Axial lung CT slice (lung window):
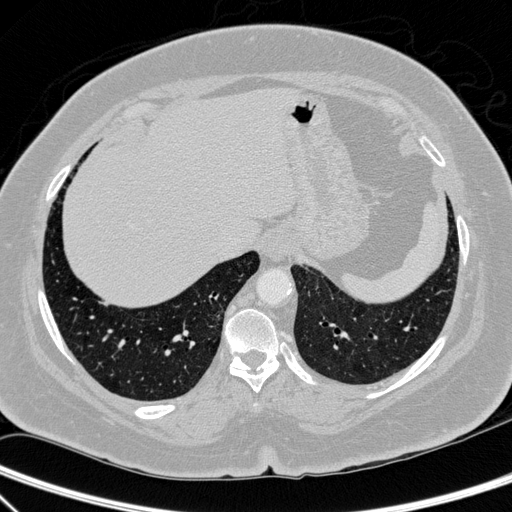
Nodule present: no